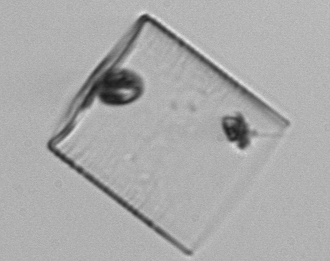
Label: Guinardia_flaccida